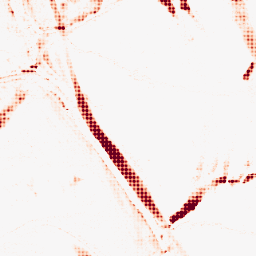
Category: morphological
Decomposition family: morphological_rect
Decomposition parameters: operation: opening
width: 20
height: 3
Upsampling method: sinc_blackman
Upsampling parameters: scale: 8
kernel_size: 8
Upsampling scale: 8